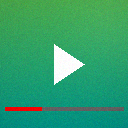
Screen state: on